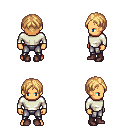
a pixel art fantasy rpg character, male body template, human, tanned skin, white long-sleeve shirt, metal pants, light blonde parted hairstyle, maroon shoes, four views (front, back, left, right), 2x2 character sprite sheet, small pixel art, hard edges, no anti-aliasing